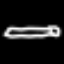
Label: pencil